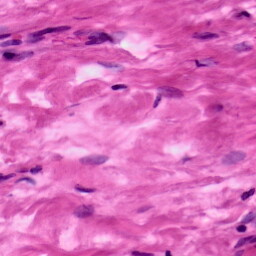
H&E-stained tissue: Ovarian